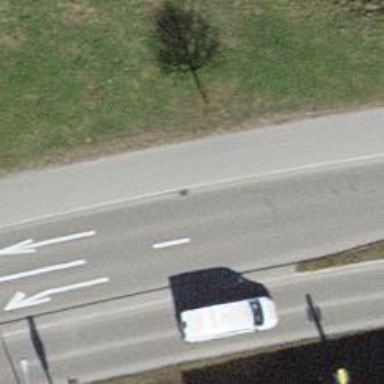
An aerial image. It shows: Secondary road with asphalt surface.